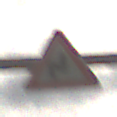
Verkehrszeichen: DoppelkurveRechts
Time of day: MorningAfternoon
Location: Outdoor (Suburban)
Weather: Overcast
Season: NotSpecified
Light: Natural